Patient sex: M
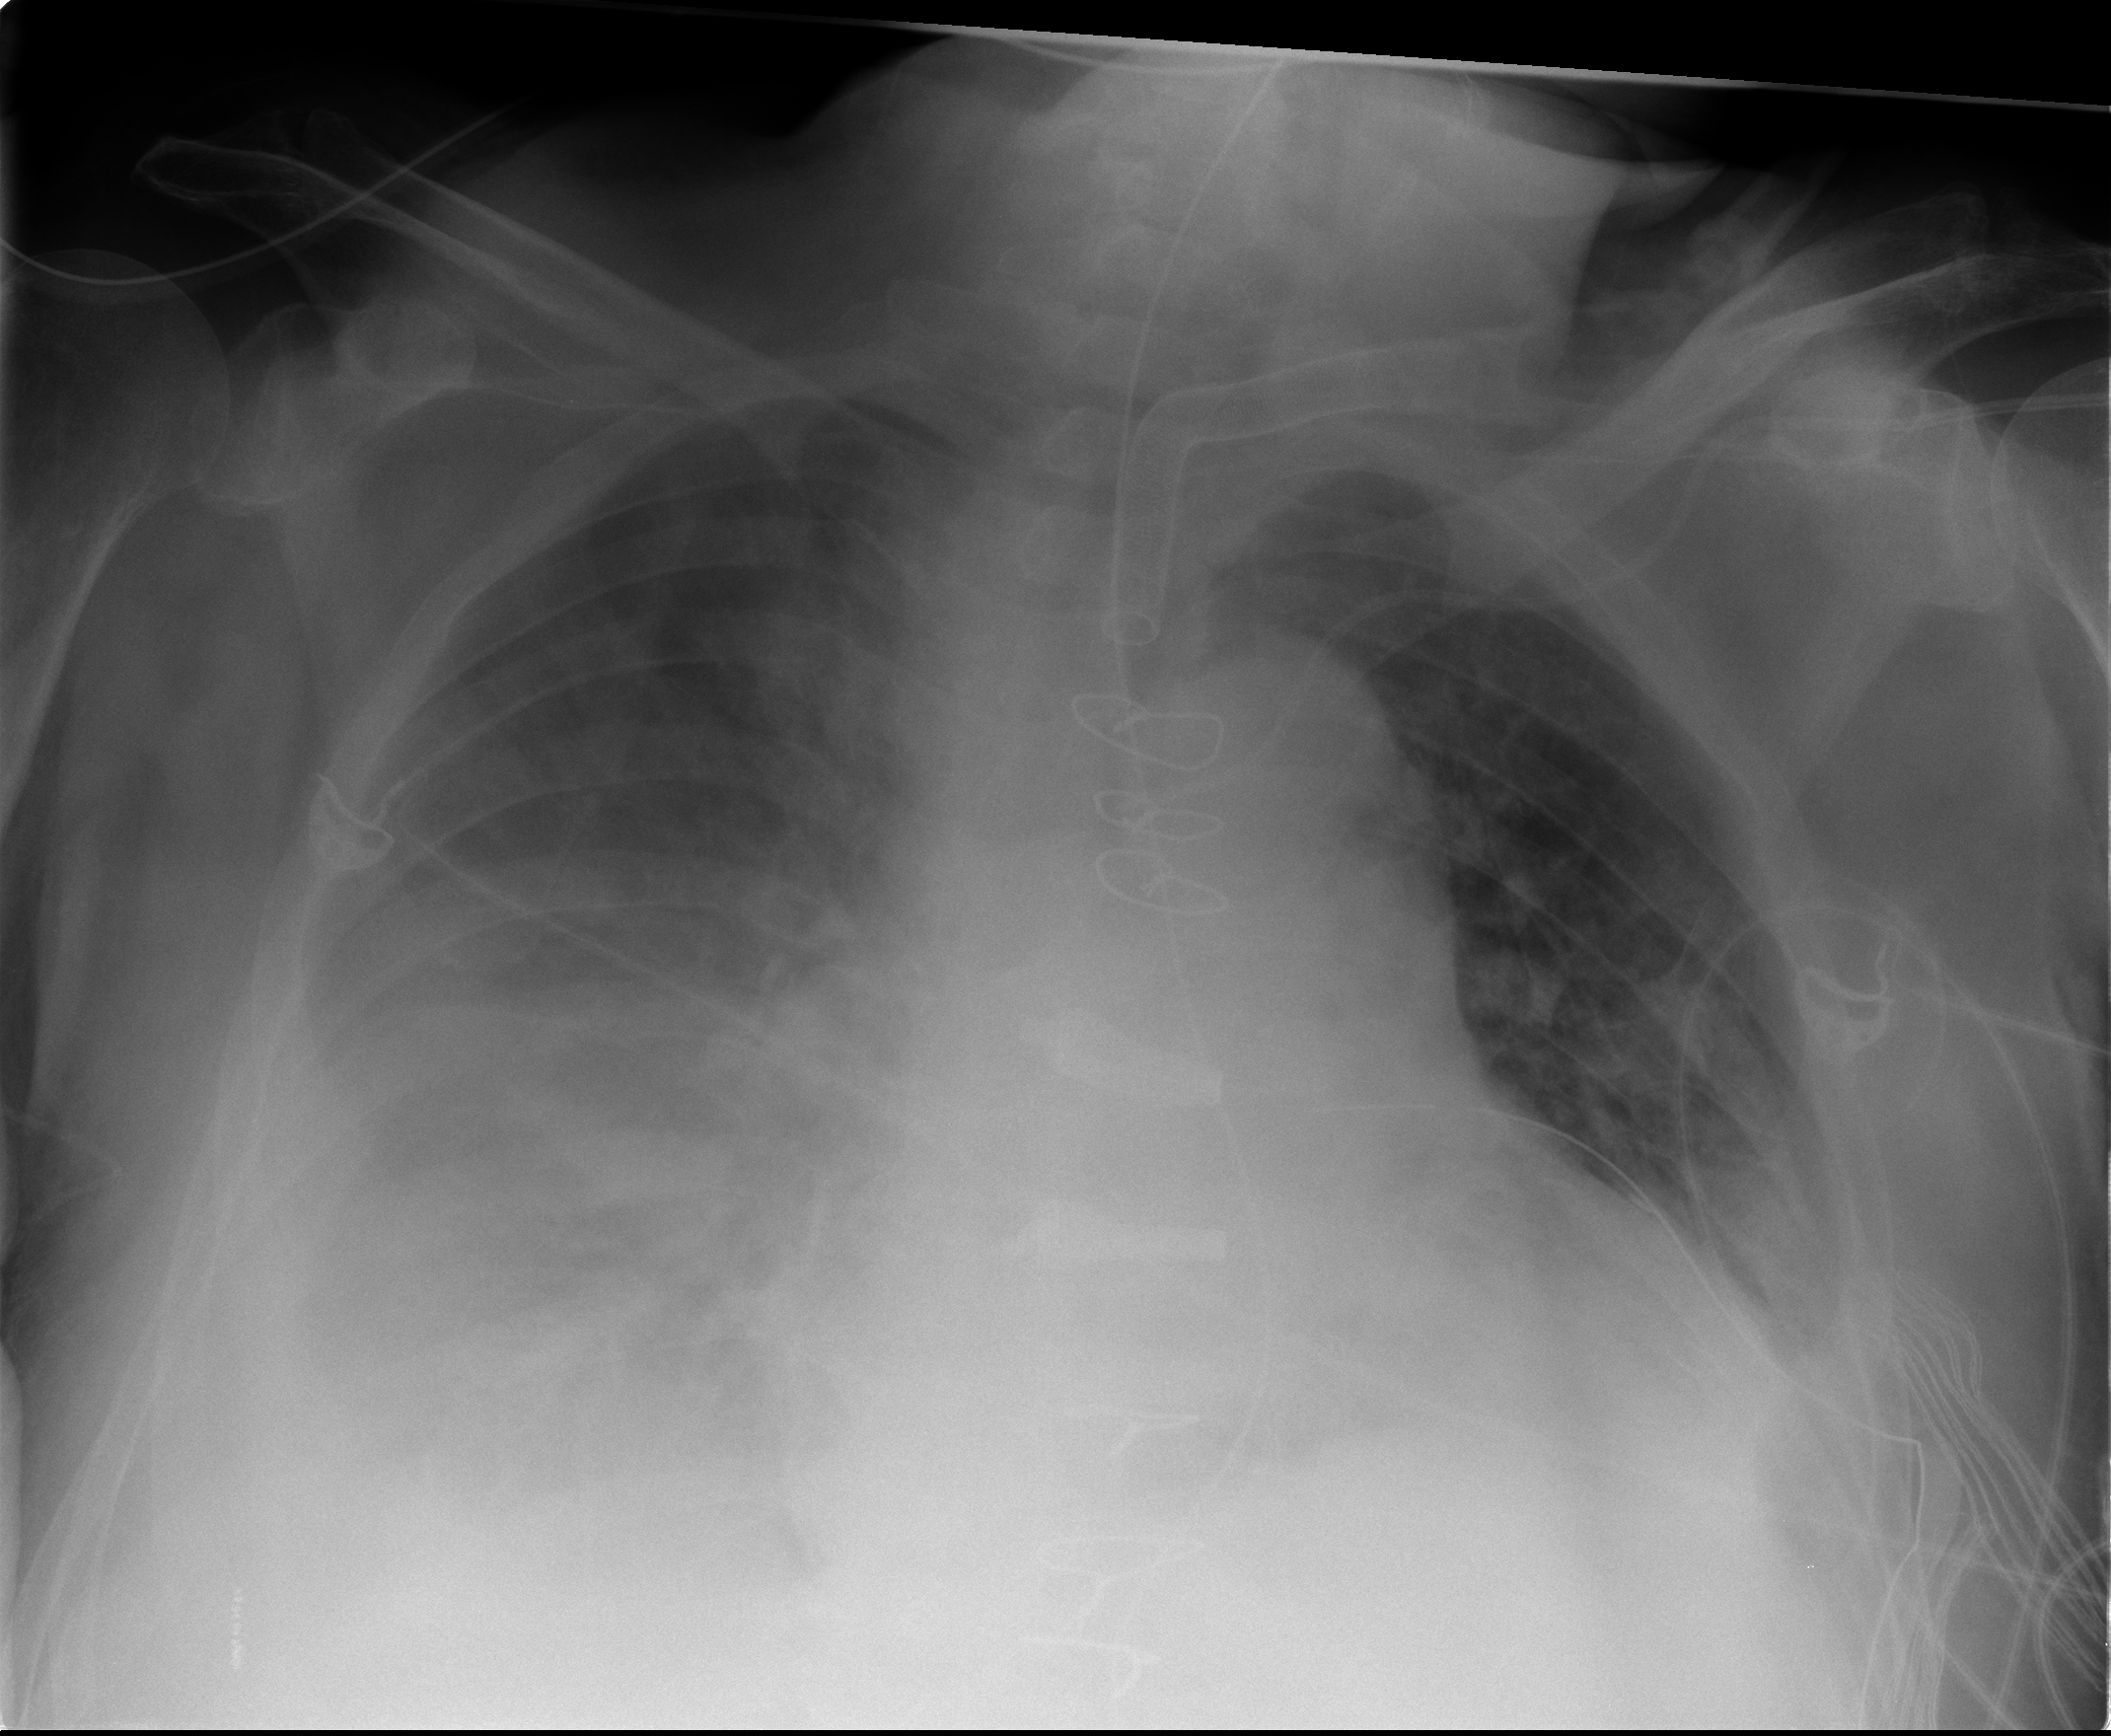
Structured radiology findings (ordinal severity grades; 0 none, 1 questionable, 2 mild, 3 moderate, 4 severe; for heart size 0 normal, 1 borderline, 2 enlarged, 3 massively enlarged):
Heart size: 2
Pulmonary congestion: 1
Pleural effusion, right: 3
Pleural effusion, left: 2
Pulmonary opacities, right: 2
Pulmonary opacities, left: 0
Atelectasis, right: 2
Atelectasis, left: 2